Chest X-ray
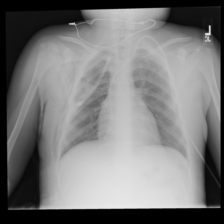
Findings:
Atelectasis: negative
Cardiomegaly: negative
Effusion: negative
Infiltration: negative
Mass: negative
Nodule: negative
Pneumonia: negative
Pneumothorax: negative
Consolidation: negative
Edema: negative
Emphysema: positive
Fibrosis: negative
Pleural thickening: negative
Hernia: negative